八年级 · 计数
某校八年级有 1500 名学生, 在体育考试前随机抽取部分学生进行跳绳测试, 根据测试成绩制作了下面两个不完整的统计图. 请根据相关信息, 解答下列问题:

图 1

图 2

(1) 本次参加跳绳测试的学生人数为 ，图 1 中 $m$ 的值为 \$ \qquad \$
(2) 求本次调查获取的样本数据的平均数、众数和中位数;

（3）根据样本数据, 估计该校八年级跳绳测试中得 3 分的学生约有多少人?
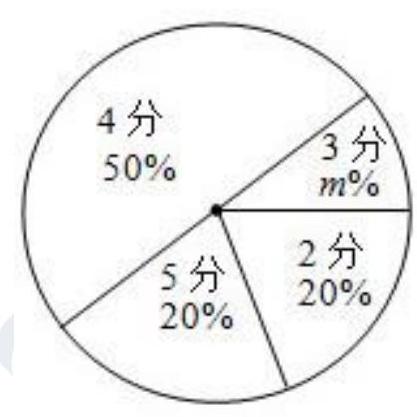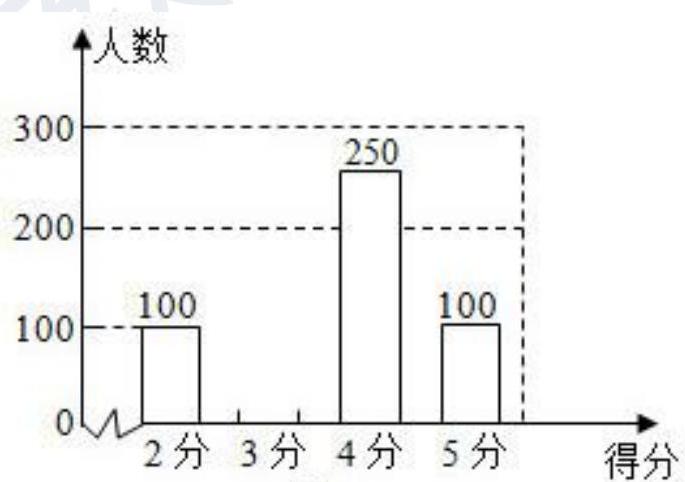
答案:  (1) 本次参加跳绳测试的学生人数为 $100 \div 20 \%=500$ (人), $m \%=\frac{500-100-250-100}{500} \times 100 \%=10 \%$, 即 $m=10$;

故答案为: 500,10 ;

(2) 3 分的人数有 $500-100-250-100=50$ 人,

平均数是: $\frac{1}{500}(100 \times 2+50 \times 3+250 \times 4+100 \times 5)=3.7$ (分),

$\because 4$ 分出现的次数最多, 出现了 250 次,

$\therefore$ 众数是: 4 分;

把这些数从小到大排列, 则中位数是: 4 分;

（3）该校八年级跳绳测试中得 3 分的学生约有: $1500 \times 10 \%=150$ (人) .